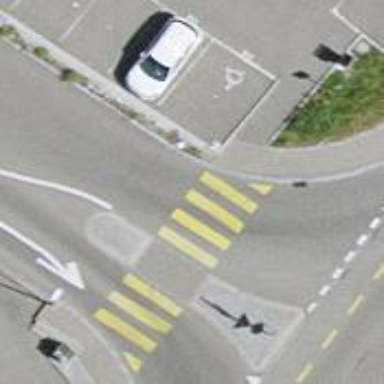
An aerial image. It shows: Marked crossing on the road.